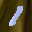
Label: 1